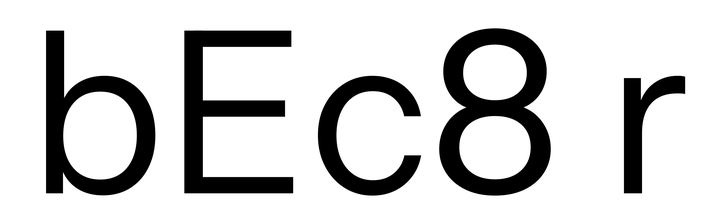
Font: InstrumentSans_Regular